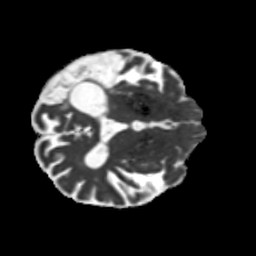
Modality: MD
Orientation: axial
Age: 64
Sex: male
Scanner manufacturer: siemens
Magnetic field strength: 3 T
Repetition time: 5.25 s
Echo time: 0.08 s